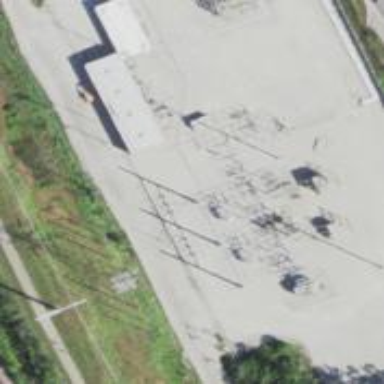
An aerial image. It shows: Power tower.